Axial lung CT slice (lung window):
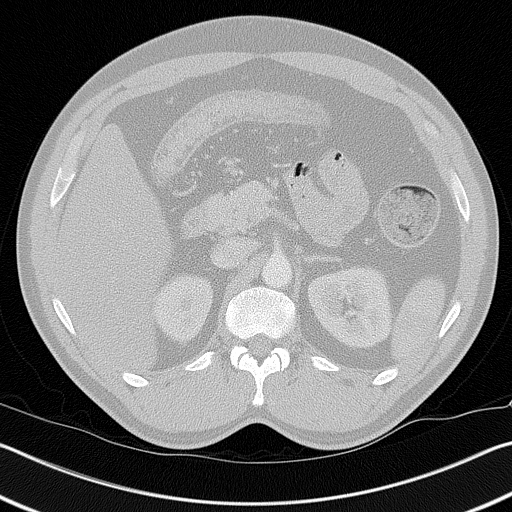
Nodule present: no